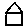
Label: house